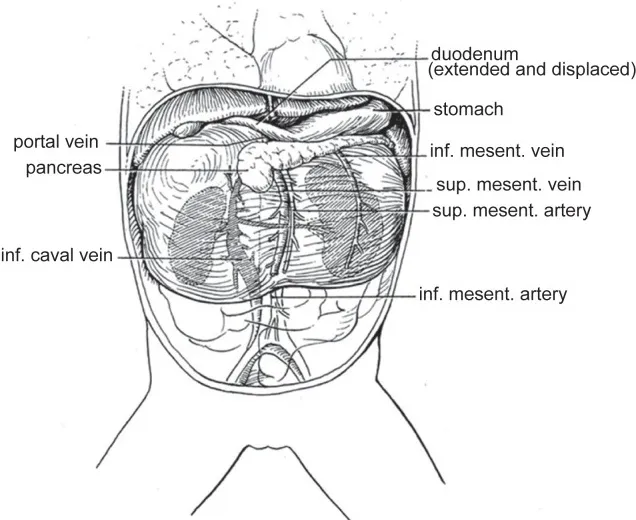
Anatomy of case one. *. *Many thanks to Doctor K. Welt for his drawing.
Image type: radiology (ct)